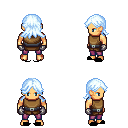
a pixel art fantasy rpg character, male body template, human, tanned skin, leather chest armor, magenta pants, white cyan loose hair, metal gloves, black slippers, four views (front, back, left, right), 2x2 character sprite sheet, small pixel art, hard edges, no anti-aliasing